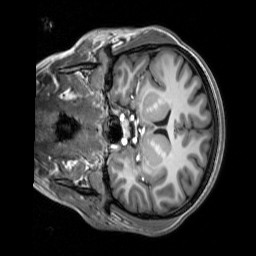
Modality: T1w
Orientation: coronal
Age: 19
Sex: female
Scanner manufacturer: siemens
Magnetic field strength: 3 T
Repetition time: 2.53 s
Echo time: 0.00277 s